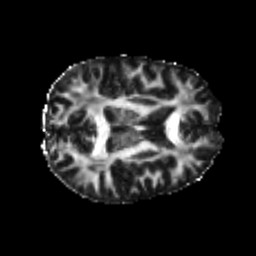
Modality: FA
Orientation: axial
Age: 22
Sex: female
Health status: healthy
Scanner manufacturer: philips
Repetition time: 7.475 s
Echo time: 0.08753 s